Question: For some reason, the spaces between words on a font that I am using disappeared. See:
<URL>
I'm using Twitter Bootstrap slightly modified to use Google Web fonts. The font in question is Oswald served up by Google web fonts:
<URL>
And the spacing appears normal for me there.
I'm no CSS guru, but I have touched nothing in my code that should alter the way spaces are displayed. I don't know of anything that should target spaces in particular. I feel like this is some dumb mistake that I'm overlooking but I'm clueless. If I view the source, the spaces are clearly there as well as the spaces clearly being there when I inspect the element, in case some bit of javascript was playing a trick.
I am using the latest version of Chrome, although this also appears in Firefox.
I should say that the spacing problem appears specifically for the title in the boxes under latest player news
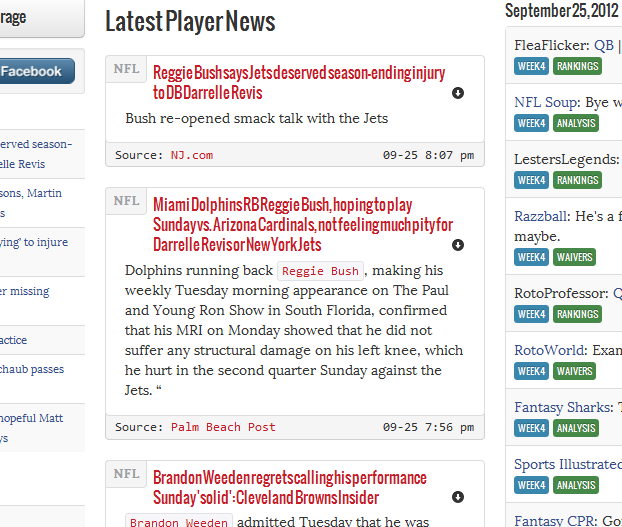
Answer: I forced it by adding 'word-spacing: 0.25em' to my CSS, but I'm not yet 100% sure that fixed it in every browser. It's unfortunate that Google doesn't have an obvious way to link to a particular version of a font so you could be confident it won't change from under you.